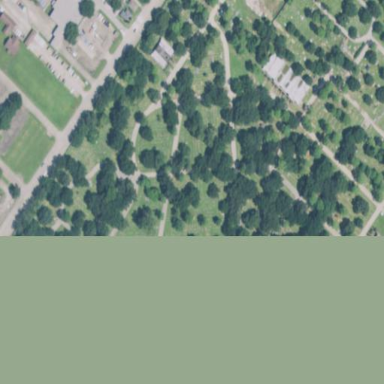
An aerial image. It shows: Cemetery.